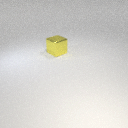
large yellow metal cube